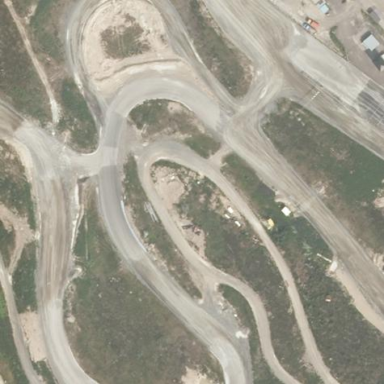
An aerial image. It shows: Raceway road.